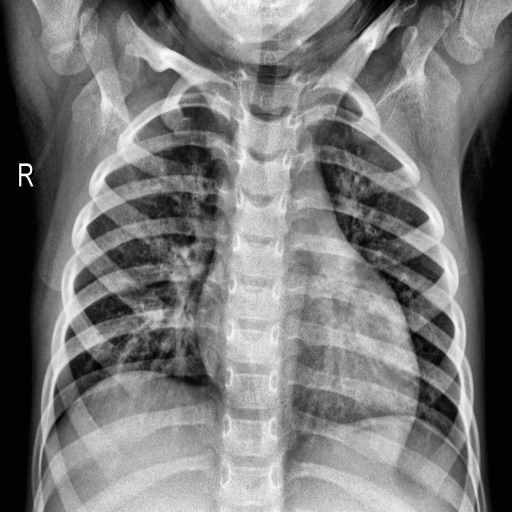
Finding: NORMAL